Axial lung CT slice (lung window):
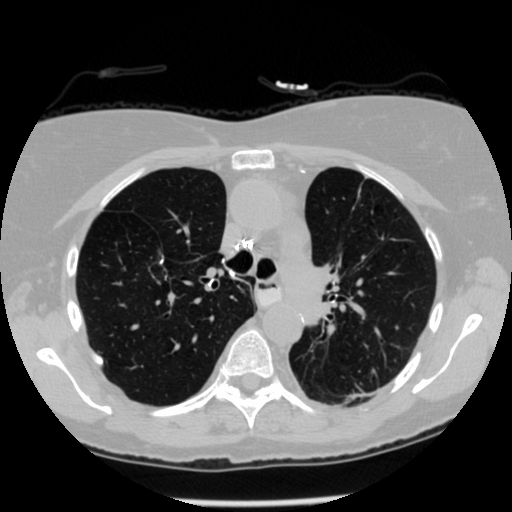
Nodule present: no